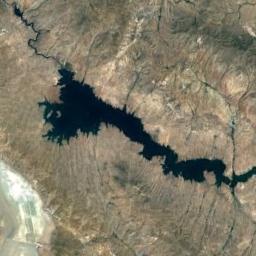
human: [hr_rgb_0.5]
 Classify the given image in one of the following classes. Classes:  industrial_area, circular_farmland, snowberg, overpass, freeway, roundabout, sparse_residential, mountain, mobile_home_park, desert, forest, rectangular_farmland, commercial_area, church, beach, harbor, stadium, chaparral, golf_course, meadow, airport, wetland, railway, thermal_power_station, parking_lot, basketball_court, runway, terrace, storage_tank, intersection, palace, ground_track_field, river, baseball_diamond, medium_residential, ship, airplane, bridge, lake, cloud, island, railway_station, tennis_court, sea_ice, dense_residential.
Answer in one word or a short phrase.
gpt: lake